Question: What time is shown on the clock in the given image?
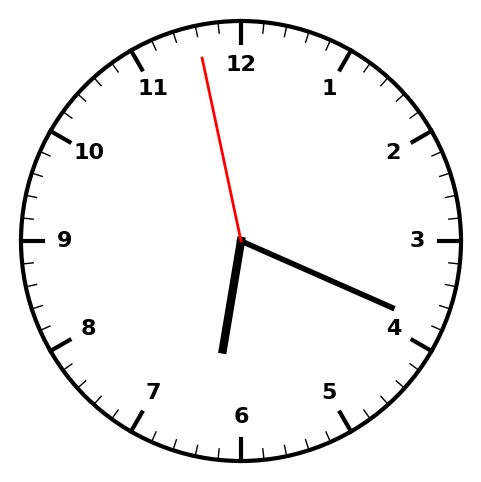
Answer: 06:18:58